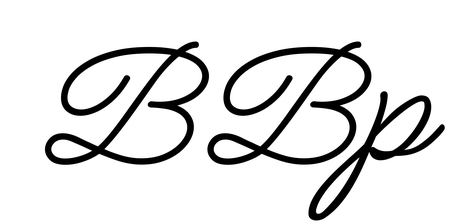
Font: MeowScript-Regular